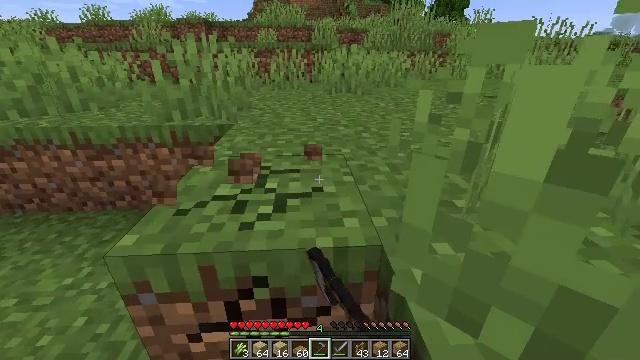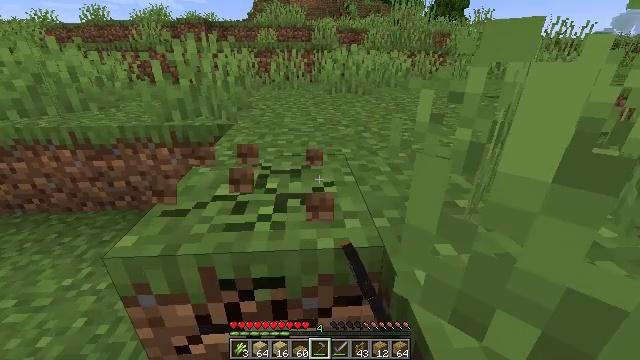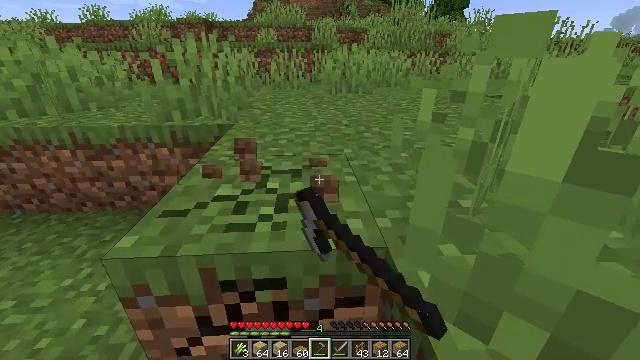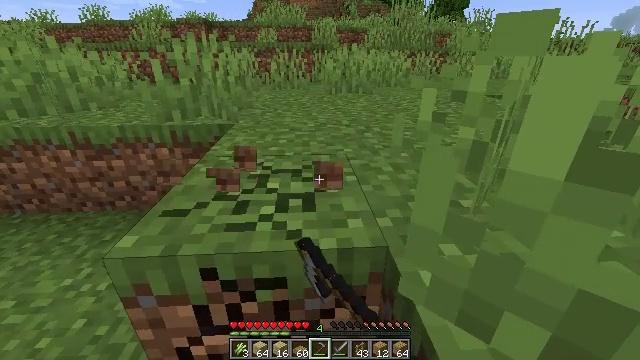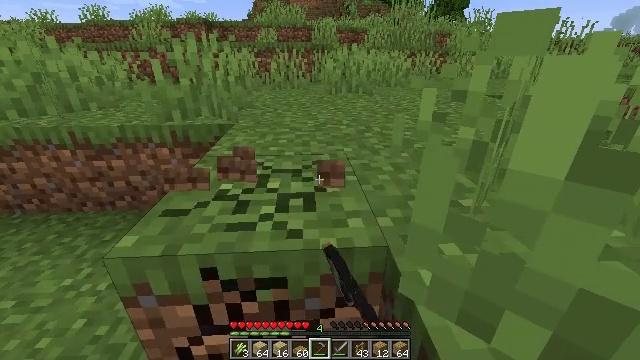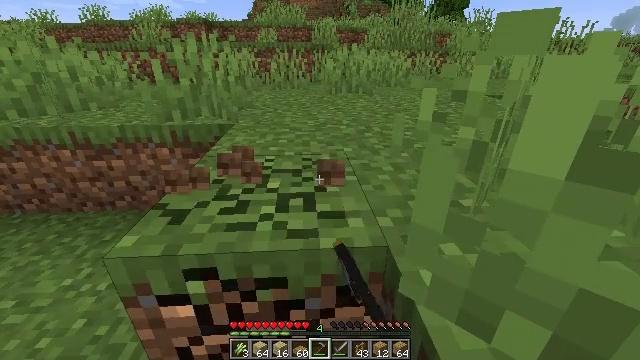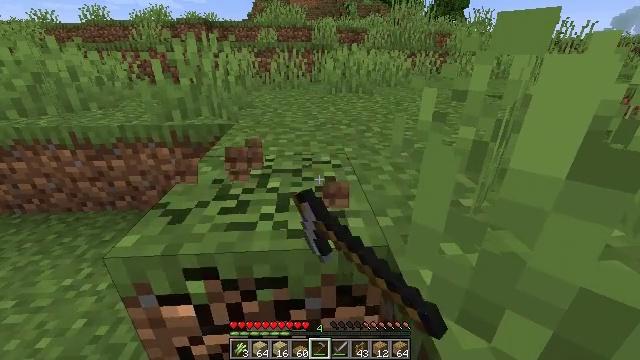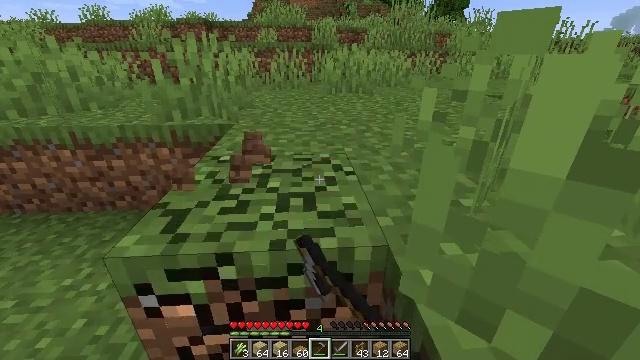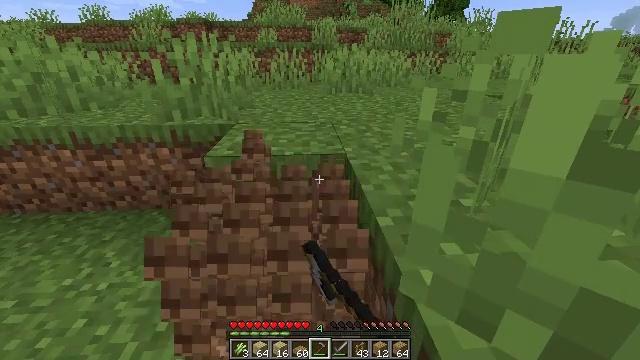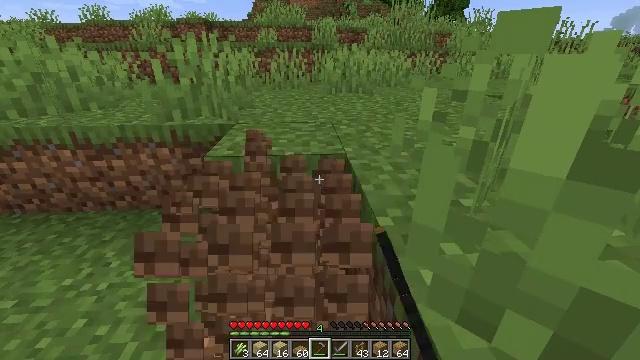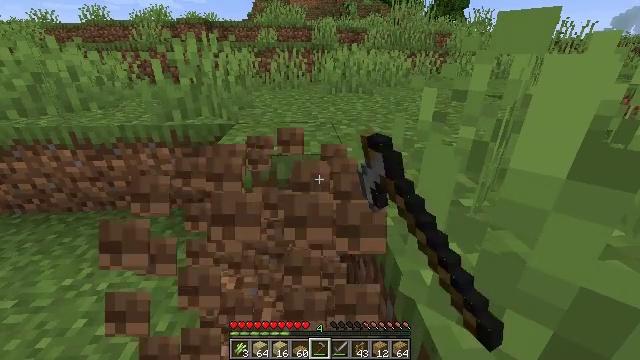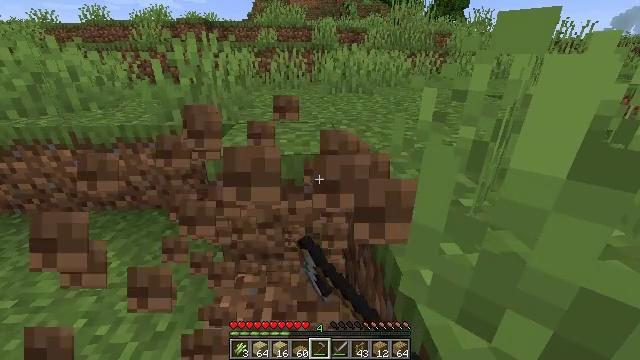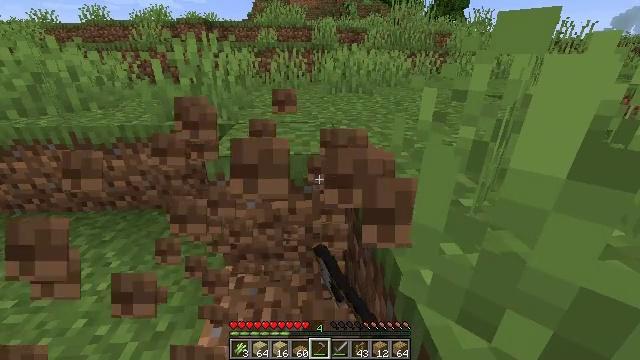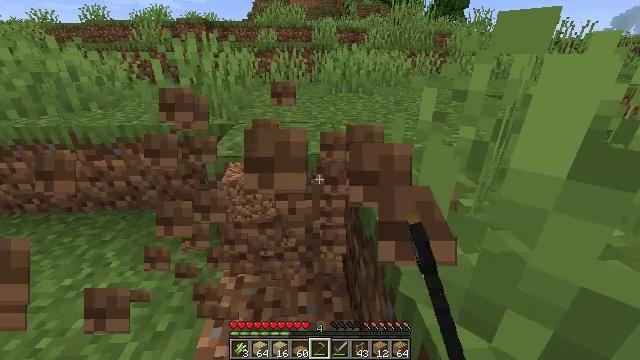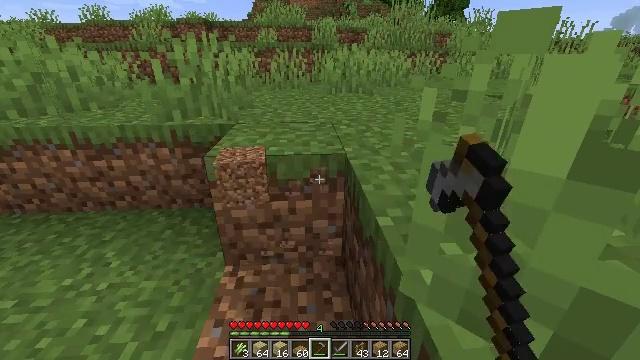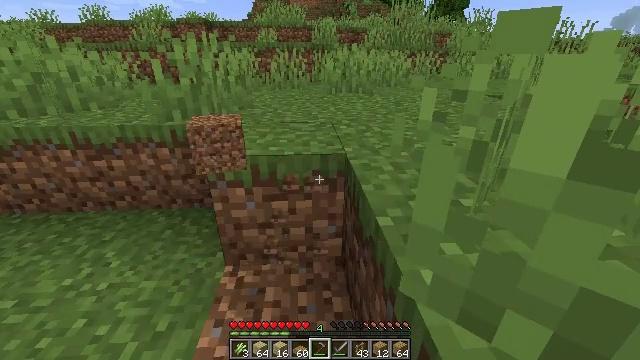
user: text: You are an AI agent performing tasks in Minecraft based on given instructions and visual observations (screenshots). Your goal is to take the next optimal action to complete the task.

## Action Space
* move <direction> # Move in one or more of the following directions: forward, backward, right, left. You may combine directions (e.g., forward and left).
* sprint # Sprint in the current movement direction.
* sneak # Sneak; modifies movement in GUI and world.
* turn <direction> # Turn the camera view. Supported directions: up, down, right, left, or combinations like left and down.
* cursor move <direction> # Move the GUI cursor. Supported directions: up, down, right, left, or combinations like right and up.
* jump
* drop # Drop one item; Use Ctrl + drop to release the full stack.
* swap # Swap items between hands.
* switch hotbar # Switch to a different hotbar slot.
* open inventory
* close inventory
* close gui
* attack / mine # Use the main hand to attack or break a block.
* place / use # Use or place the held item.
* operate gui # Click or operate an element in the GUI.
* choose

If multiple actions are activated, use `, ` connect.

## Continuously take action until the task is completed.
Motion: motion action
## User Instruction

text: Gather grass block for landscaping.
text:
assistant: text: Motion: attack / mine
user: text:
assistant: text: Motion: attack / mine
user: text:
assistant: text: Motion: attack / mine
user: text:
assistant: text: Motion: attack / mine
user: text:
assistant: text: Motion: attack / mine
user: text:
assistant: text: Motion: attack / mine
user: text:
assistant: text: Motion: attack / mine
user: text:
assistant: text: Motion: attack / mine
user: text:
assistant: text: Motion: attack / mine
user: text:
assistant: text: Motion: attack / mine
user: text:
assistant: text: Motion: attack / mine
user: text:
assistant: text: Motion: attack / mine
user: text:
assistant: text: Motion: attack / mine
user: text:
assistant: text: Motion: attack / mine
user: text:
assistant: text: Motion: attack / mine
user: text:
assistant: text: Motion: move forward, attack / mine
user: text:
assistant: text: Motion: move forward, attack / mine
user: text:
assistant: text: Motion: move forward, attack / mine
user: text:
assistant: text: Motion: move forward, attack / mine
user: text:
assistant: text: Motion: attack / mine
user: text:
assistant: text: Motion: attack / mine
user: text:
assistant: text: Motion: attack / mine
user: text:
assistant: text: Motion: attack / mine
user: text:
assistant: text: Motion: attack / mine
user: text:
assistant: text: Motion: attack / mine
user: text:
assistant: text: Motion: attack / mine
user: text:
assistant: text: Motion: attack / mine
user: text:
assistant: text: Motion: attack / mine
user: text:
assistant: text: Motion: attack / mine
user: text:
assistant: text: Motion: attack / mine